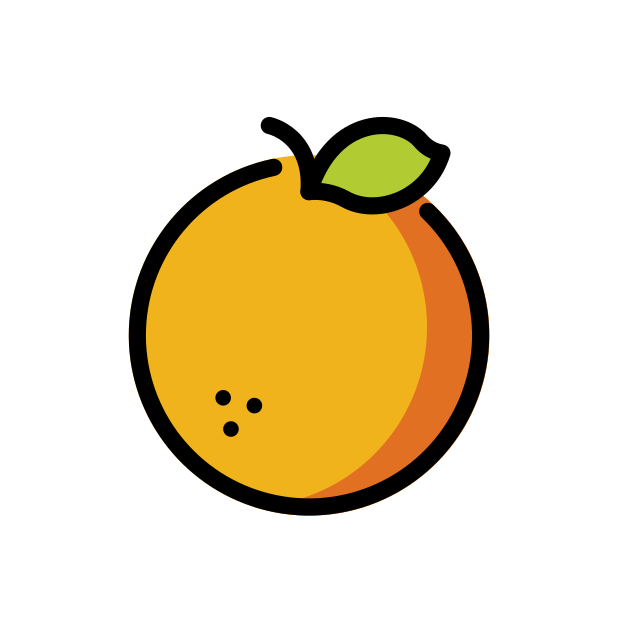
Emoji: 🍊
Name: tangerine
Unicode: 0x1f34a